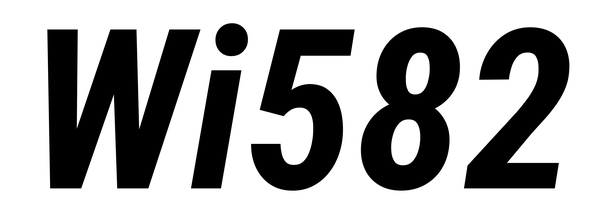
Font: Roboto-Italic_Condensed_Bold_Italic